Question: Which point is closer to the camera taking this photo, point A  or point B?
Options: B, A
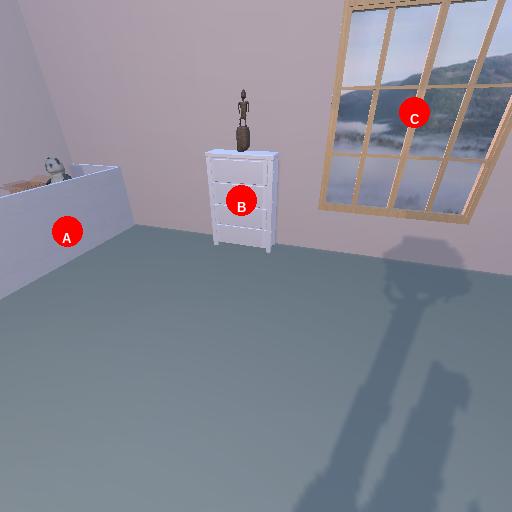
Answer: B